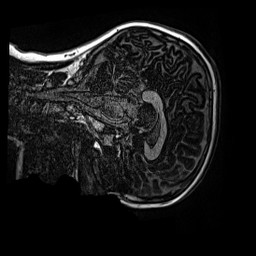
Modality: MP2RAGE
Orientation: sagittal
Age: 12
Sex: male
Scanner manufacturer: siemens
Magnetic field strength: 3 T
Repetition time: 4 s
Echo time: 0.00299 s